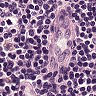
Metastatic tissue present: no